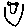
Label: smiley face